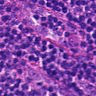
Metastatic tissue present: no